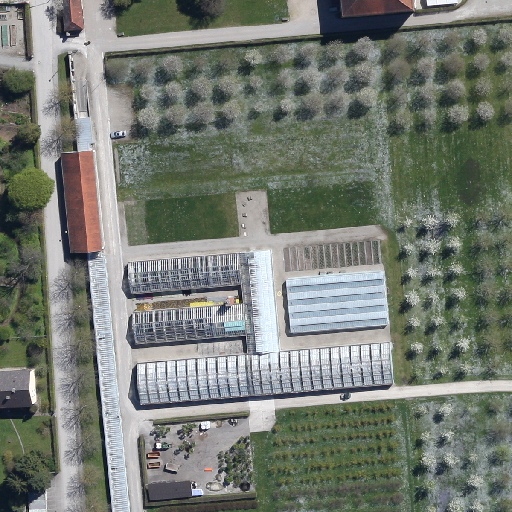
Referring expression: paved road along with tree